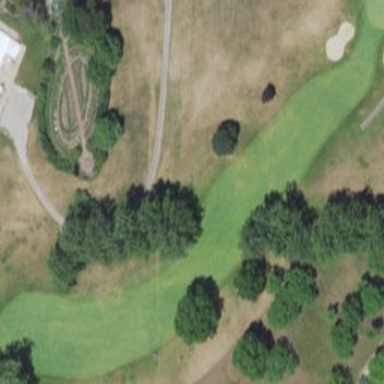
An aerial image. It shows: Grassy golf fairway.